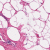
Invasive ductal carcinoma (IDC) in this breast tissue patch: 0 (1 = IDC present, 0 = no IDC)